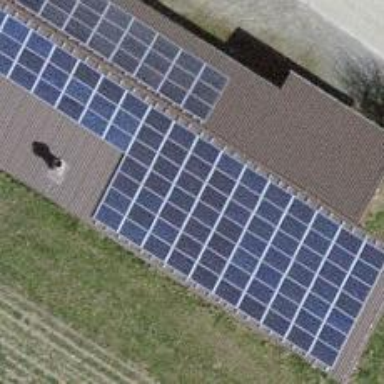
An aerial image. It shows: Solar power generator.